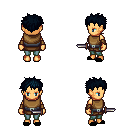
a pixel art fantasy rpg character, female body template, human, tanned skin, leather chest armor, teal pants, raven bedhead hairstyle, cloth bracers, black slippers, dagger, four views (front, back, left, right), 2x2 character sprite sheet, small pixel art, hard edges, no anti-aliasing